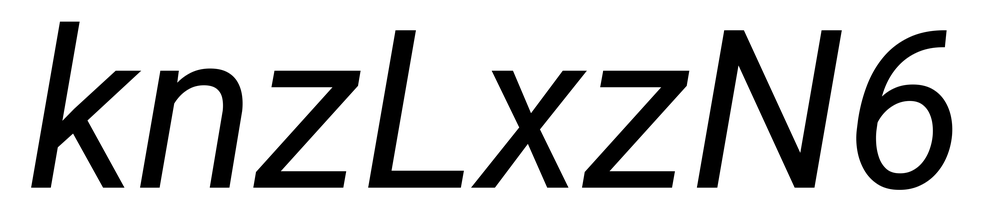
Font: Roboto-Italic_Italic